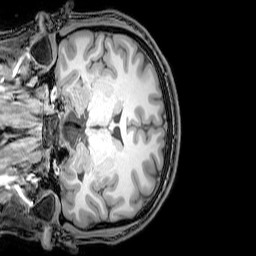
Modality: T1w
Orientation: coronal
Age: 24
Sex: male
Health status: healthy
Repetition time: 0.081 s
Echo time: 0.037 s